Question: This was working fine until yesterday, when the Google geochart has stopped listening to me!
Width and height are being ignored, and the map has returned to a small version in the top right of it's full width div.
'''
google.load('visualization', '1', {'packages': ['geomap']});
function drawMap() {
var data = new google.visualization.DataTable();
data.addColumn('string', 'City');
data.addColumn('number', 'Visits');
data.addColumn({type:'string', role:'tooltip', 'p': {'html': true}});
data.addRows(#{GuideEditController.getCitiesData()});
var options = {
sizeAxis: { minValue: 0, maxValue: 100 },
displayMode: 'markers',
colorAxis: {colors: ['#33ADFF', '#003D66']},
width : '100%',
height : '600px',
enableRegionInteractivity: false,
keepAspectRatio: true,
legend : 'none',
tooltip: {isHtml: true}
};
var container = document.getElementById('map_canvas');
var geomap = new google.visualization.GeoChart(container);
geomap.draw(data, options);
};
....
<div class="map" id='map_canvas'></div>
<script type='text/javascript'>
drawMap();
</script>
'''

This DIV seems to be the culprit to me.. I've got no idea where it came from, but assume it's a Google thing.
The reason the call is made after the DIV is because the map is loaded on a tab that is loaded after the main page.
This was working fine yesterday...
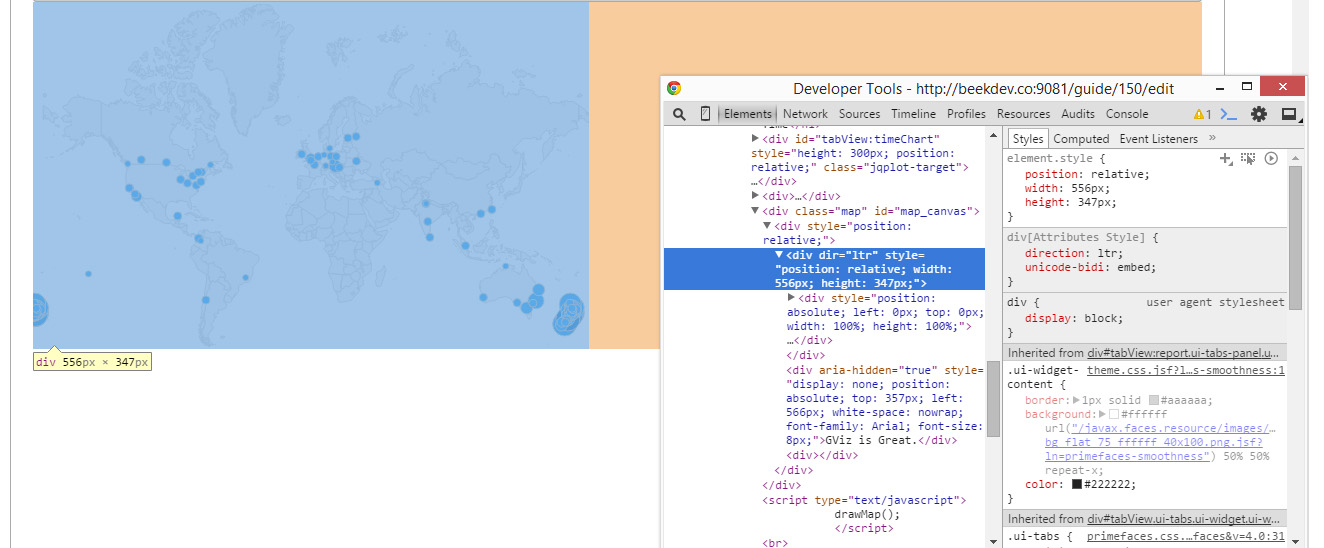
Answer: It seems Google GeoChart ignores width and height options (although they mention them in <URL>.
I had a similar problem and this worked for me:
'''
var options = {
sizeAxis: { minValue: 0, maxValue: 100 },
displayMode: 'markers',
colorAxis: {colors: ['#33ADFF', '#003D66']},
enableRegionInteractivity: false,
keepAspectRatio: true,
legend : 'none',
tooltip: {isHtml: true}
};
...
<div id="map_canvas" class="map" style="width: 100%; height: 600px;"></div>
'''